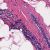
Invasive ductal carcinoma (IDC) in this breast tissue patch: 0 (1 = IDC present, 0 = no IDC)